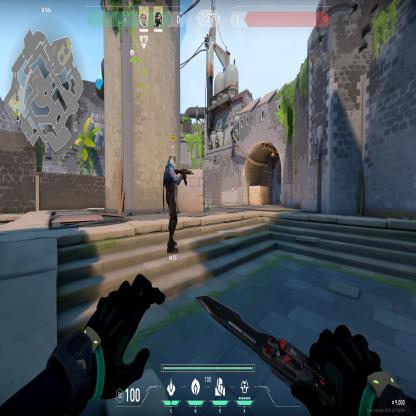
Label: teammate